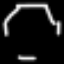
Label: octagon